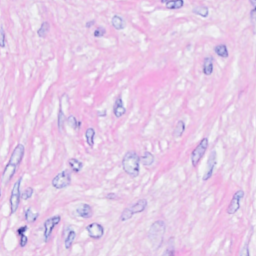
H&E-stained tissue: Breast